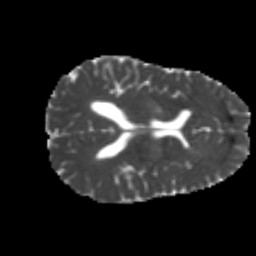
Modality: MD
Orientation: axial
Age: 25
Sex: female
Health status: healthy
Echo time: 0.074 s